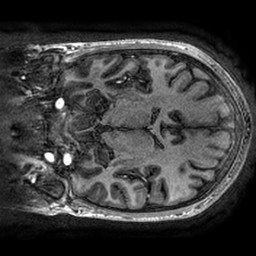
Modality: T1w
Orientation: coronal
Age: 24
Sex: female
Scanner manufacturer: ge
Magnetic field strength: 3 T
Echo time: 0.002736 s